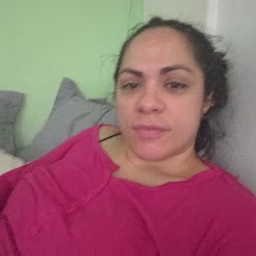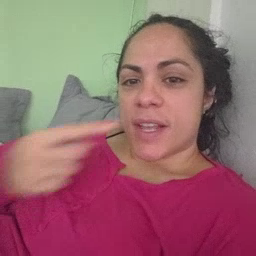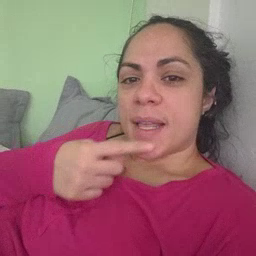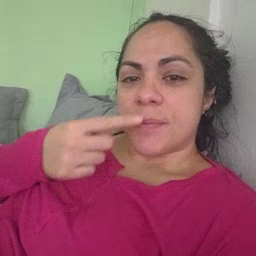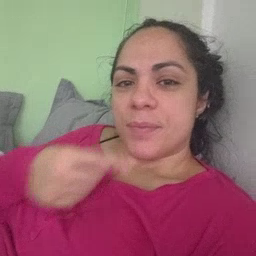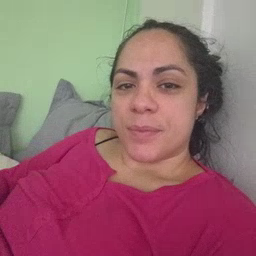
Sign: lips